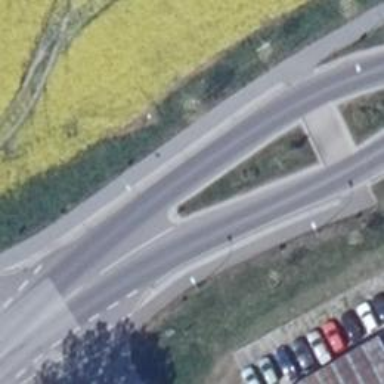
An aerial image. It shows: Primary highway.